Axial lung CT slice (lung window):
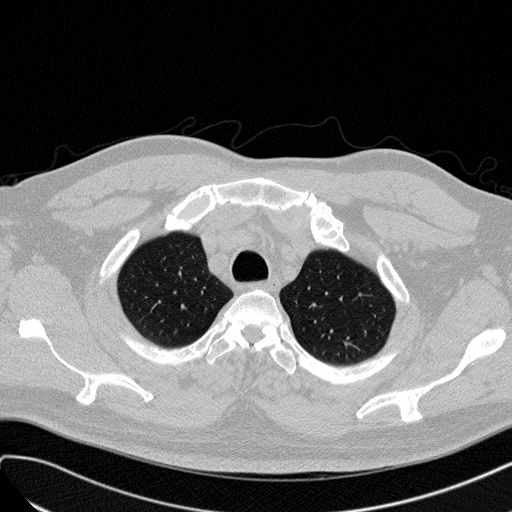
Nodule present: no